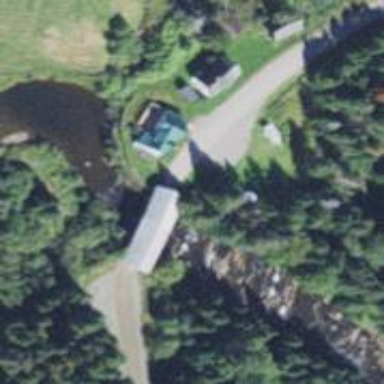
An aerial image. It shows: Covered bridge on residential road.